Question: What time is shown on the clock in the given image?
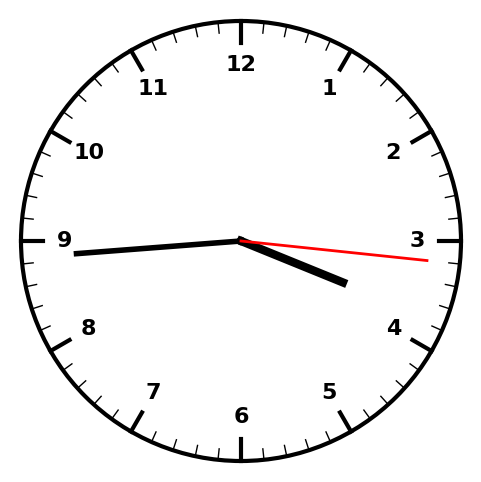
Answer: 03:44:16